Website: ulta-beauty
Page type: customer-info-address
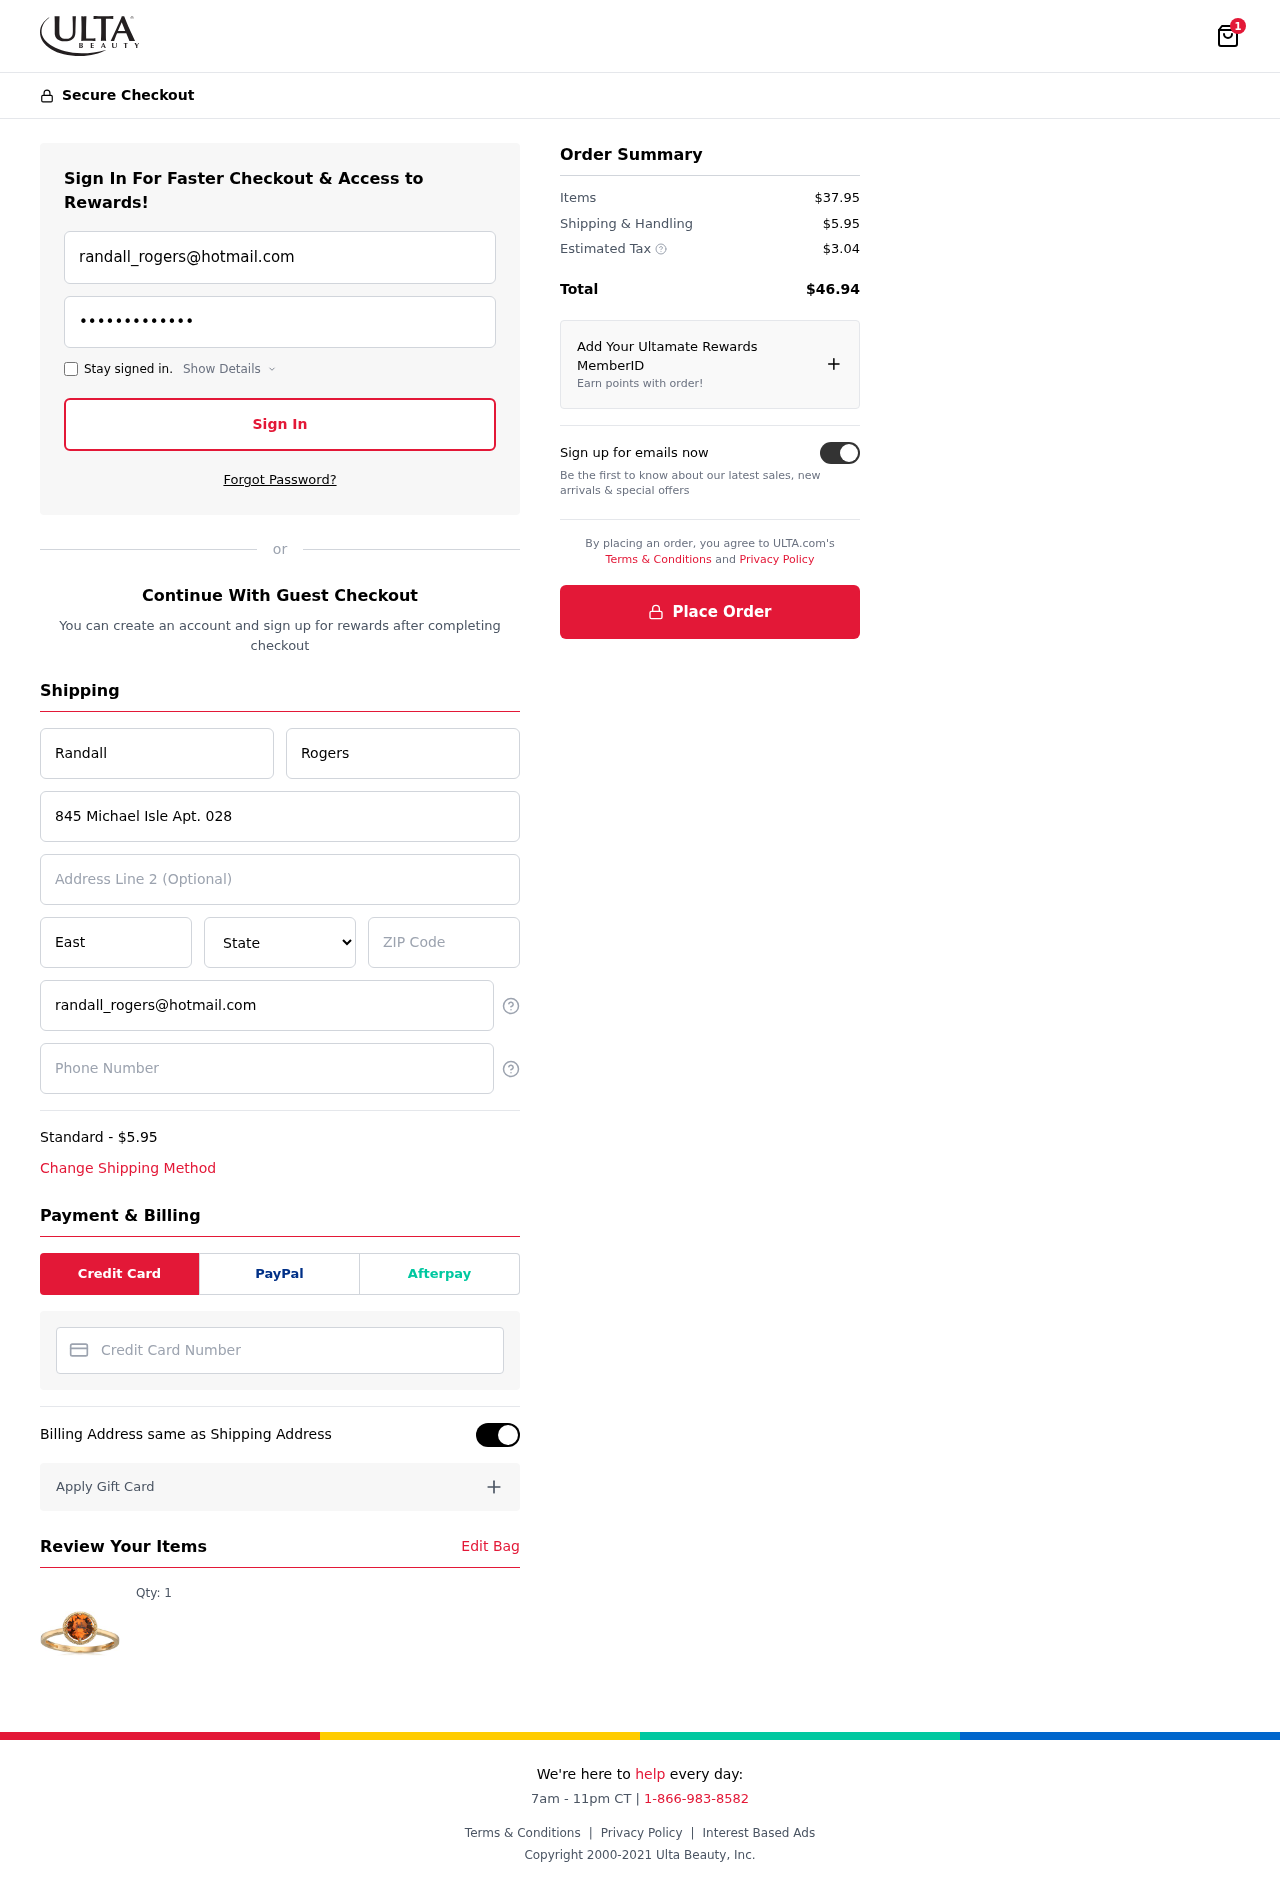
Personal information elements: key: PII_CARD_NUMBER
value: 3487 3889 0268 275
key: PII_CITY
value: East Julie
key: PII_EMAIL
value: randall_rogers@hotmail.com
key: PII_FIRSTNAME
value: Randall
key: PII_LASTNAME
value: Rogers
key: PII_PHONE
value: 9173607832
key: PII_POSTCODE
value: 02139
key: PII_STATE
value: Delaware
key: PII_STREET
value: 845 Michael Isle Apt. 028
Product elements: key: PRODUCT1_QUANTITY
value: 1
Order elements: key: ORDER_NUM_ITEMS
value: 1
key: ORDER_SHIPPING_COST
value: $5.95
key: ORDER_ITEMS_TOTAL
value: $37.95
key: ORDER_SHIPPING_COST2
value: $5.95
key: ORDER_TAX
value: $3.04
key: ORDER_TOTAL
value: $46.94